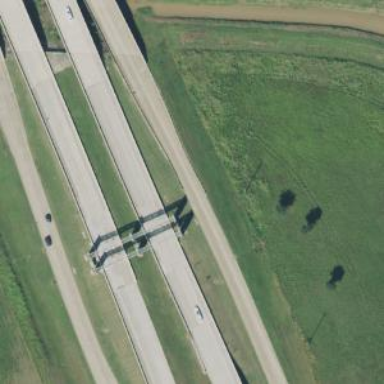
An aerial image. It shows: Toll gantry on the road.